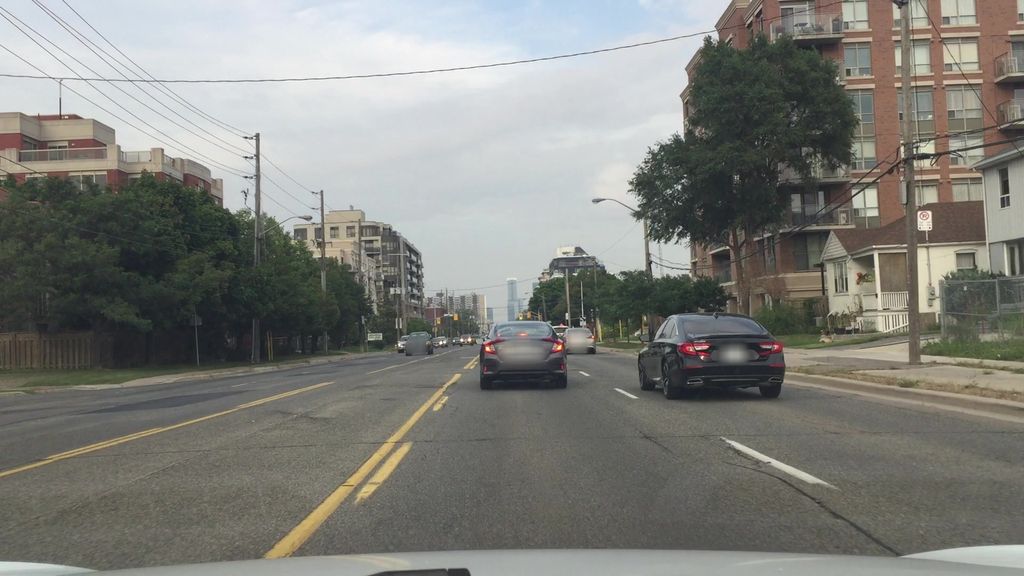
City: toronto